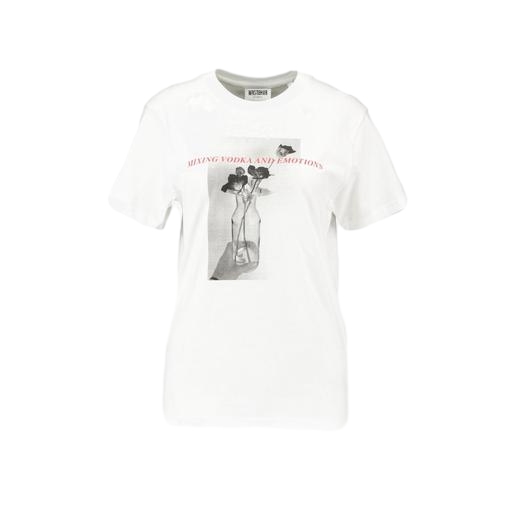
your passion tee, graphic tee, your tee, white background